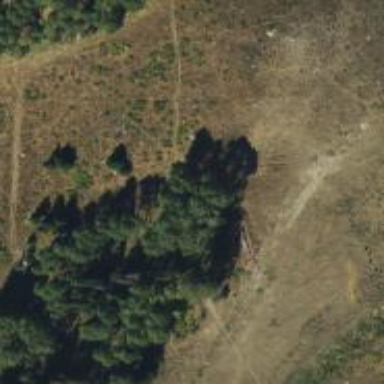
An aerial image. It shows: Disc golf hole.